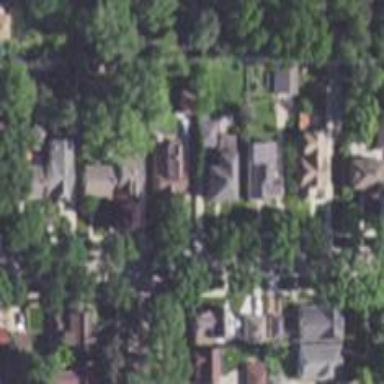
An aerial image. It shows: Neighborhood.